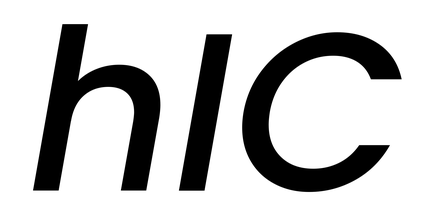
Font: Poppins-MediumItalic